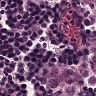
Metastatic tissue present: no